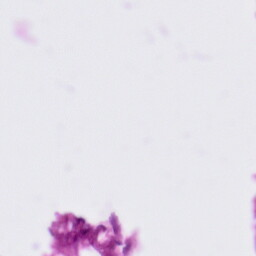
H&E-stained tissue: Tonsil